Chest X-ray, PA view. Patient: 63 years old, sex F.
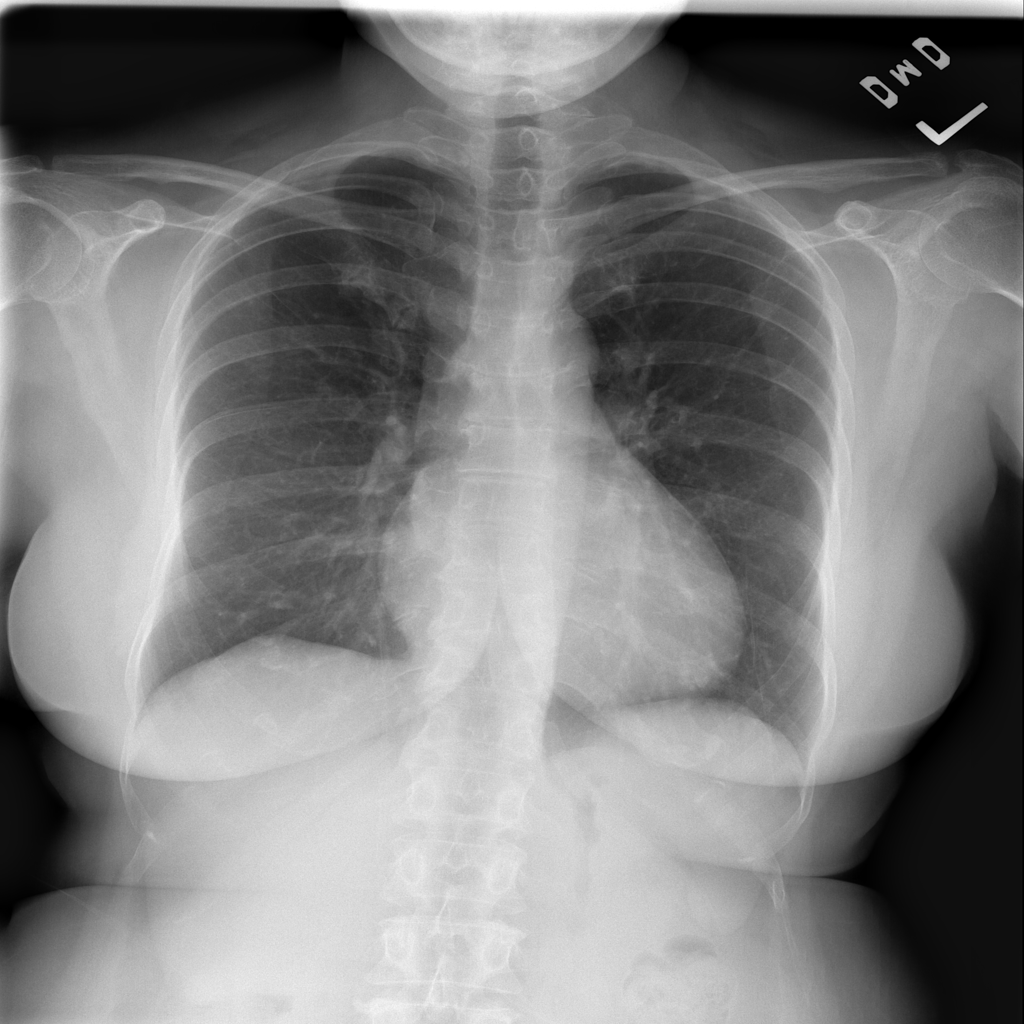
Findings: Cardiomegaly